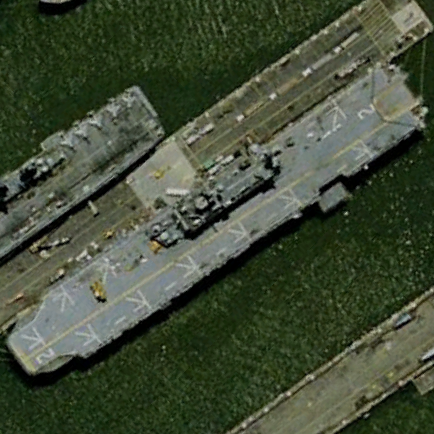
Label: assault